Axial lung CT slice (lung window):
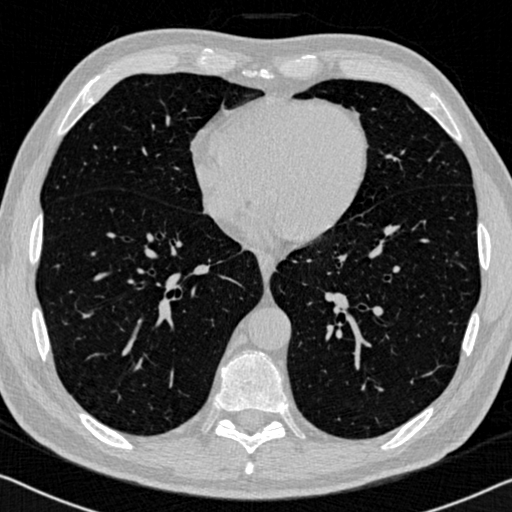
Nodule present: no